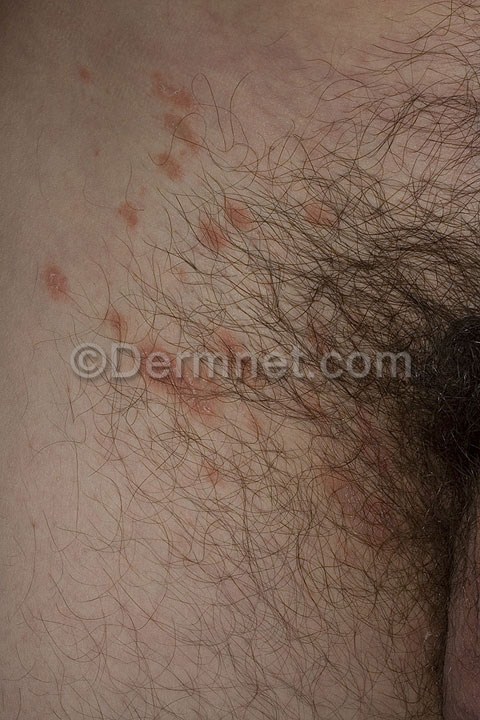
Disease: Tinea Ringworm Candidiasis and other Fungal Infections